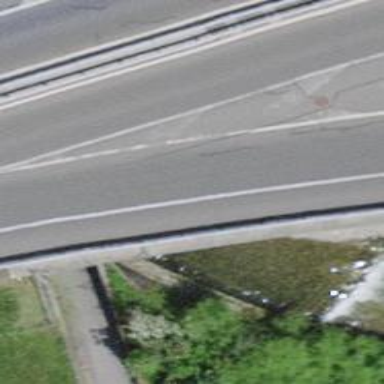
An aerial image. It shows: Bridge on motorway link.